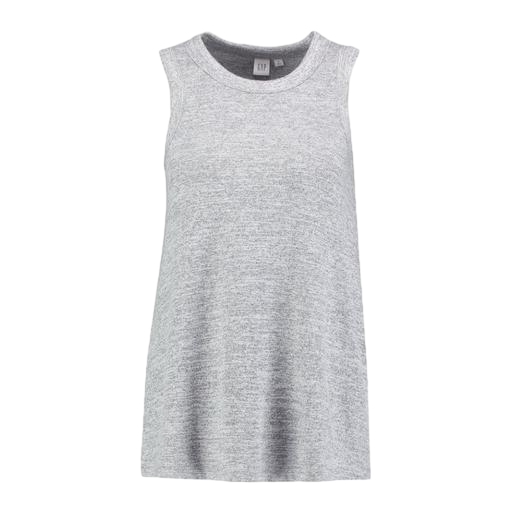
grey tank top, grey and white tank top, long tank top, white background